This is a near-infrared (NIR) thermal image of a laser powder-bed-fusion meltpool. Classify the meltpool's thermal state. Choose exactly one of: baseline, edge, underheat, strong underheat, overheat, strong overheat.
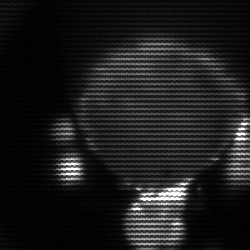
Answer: edge